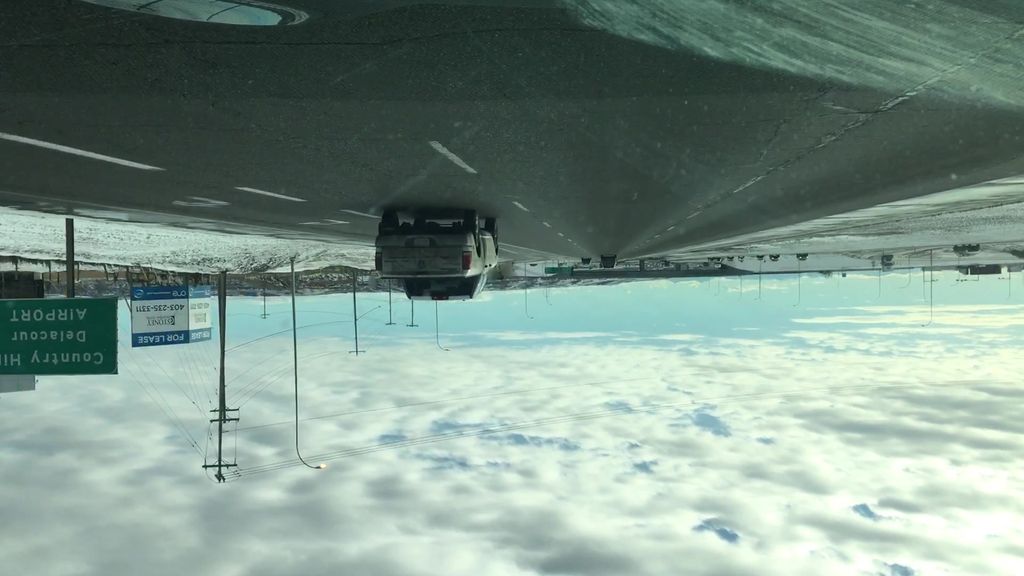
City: calgary